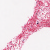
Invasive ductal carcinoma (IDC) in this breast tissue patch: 0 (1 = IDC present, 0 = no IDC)